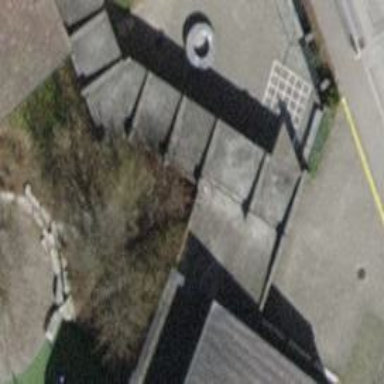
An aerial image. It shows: View of roof of building.